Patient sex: M
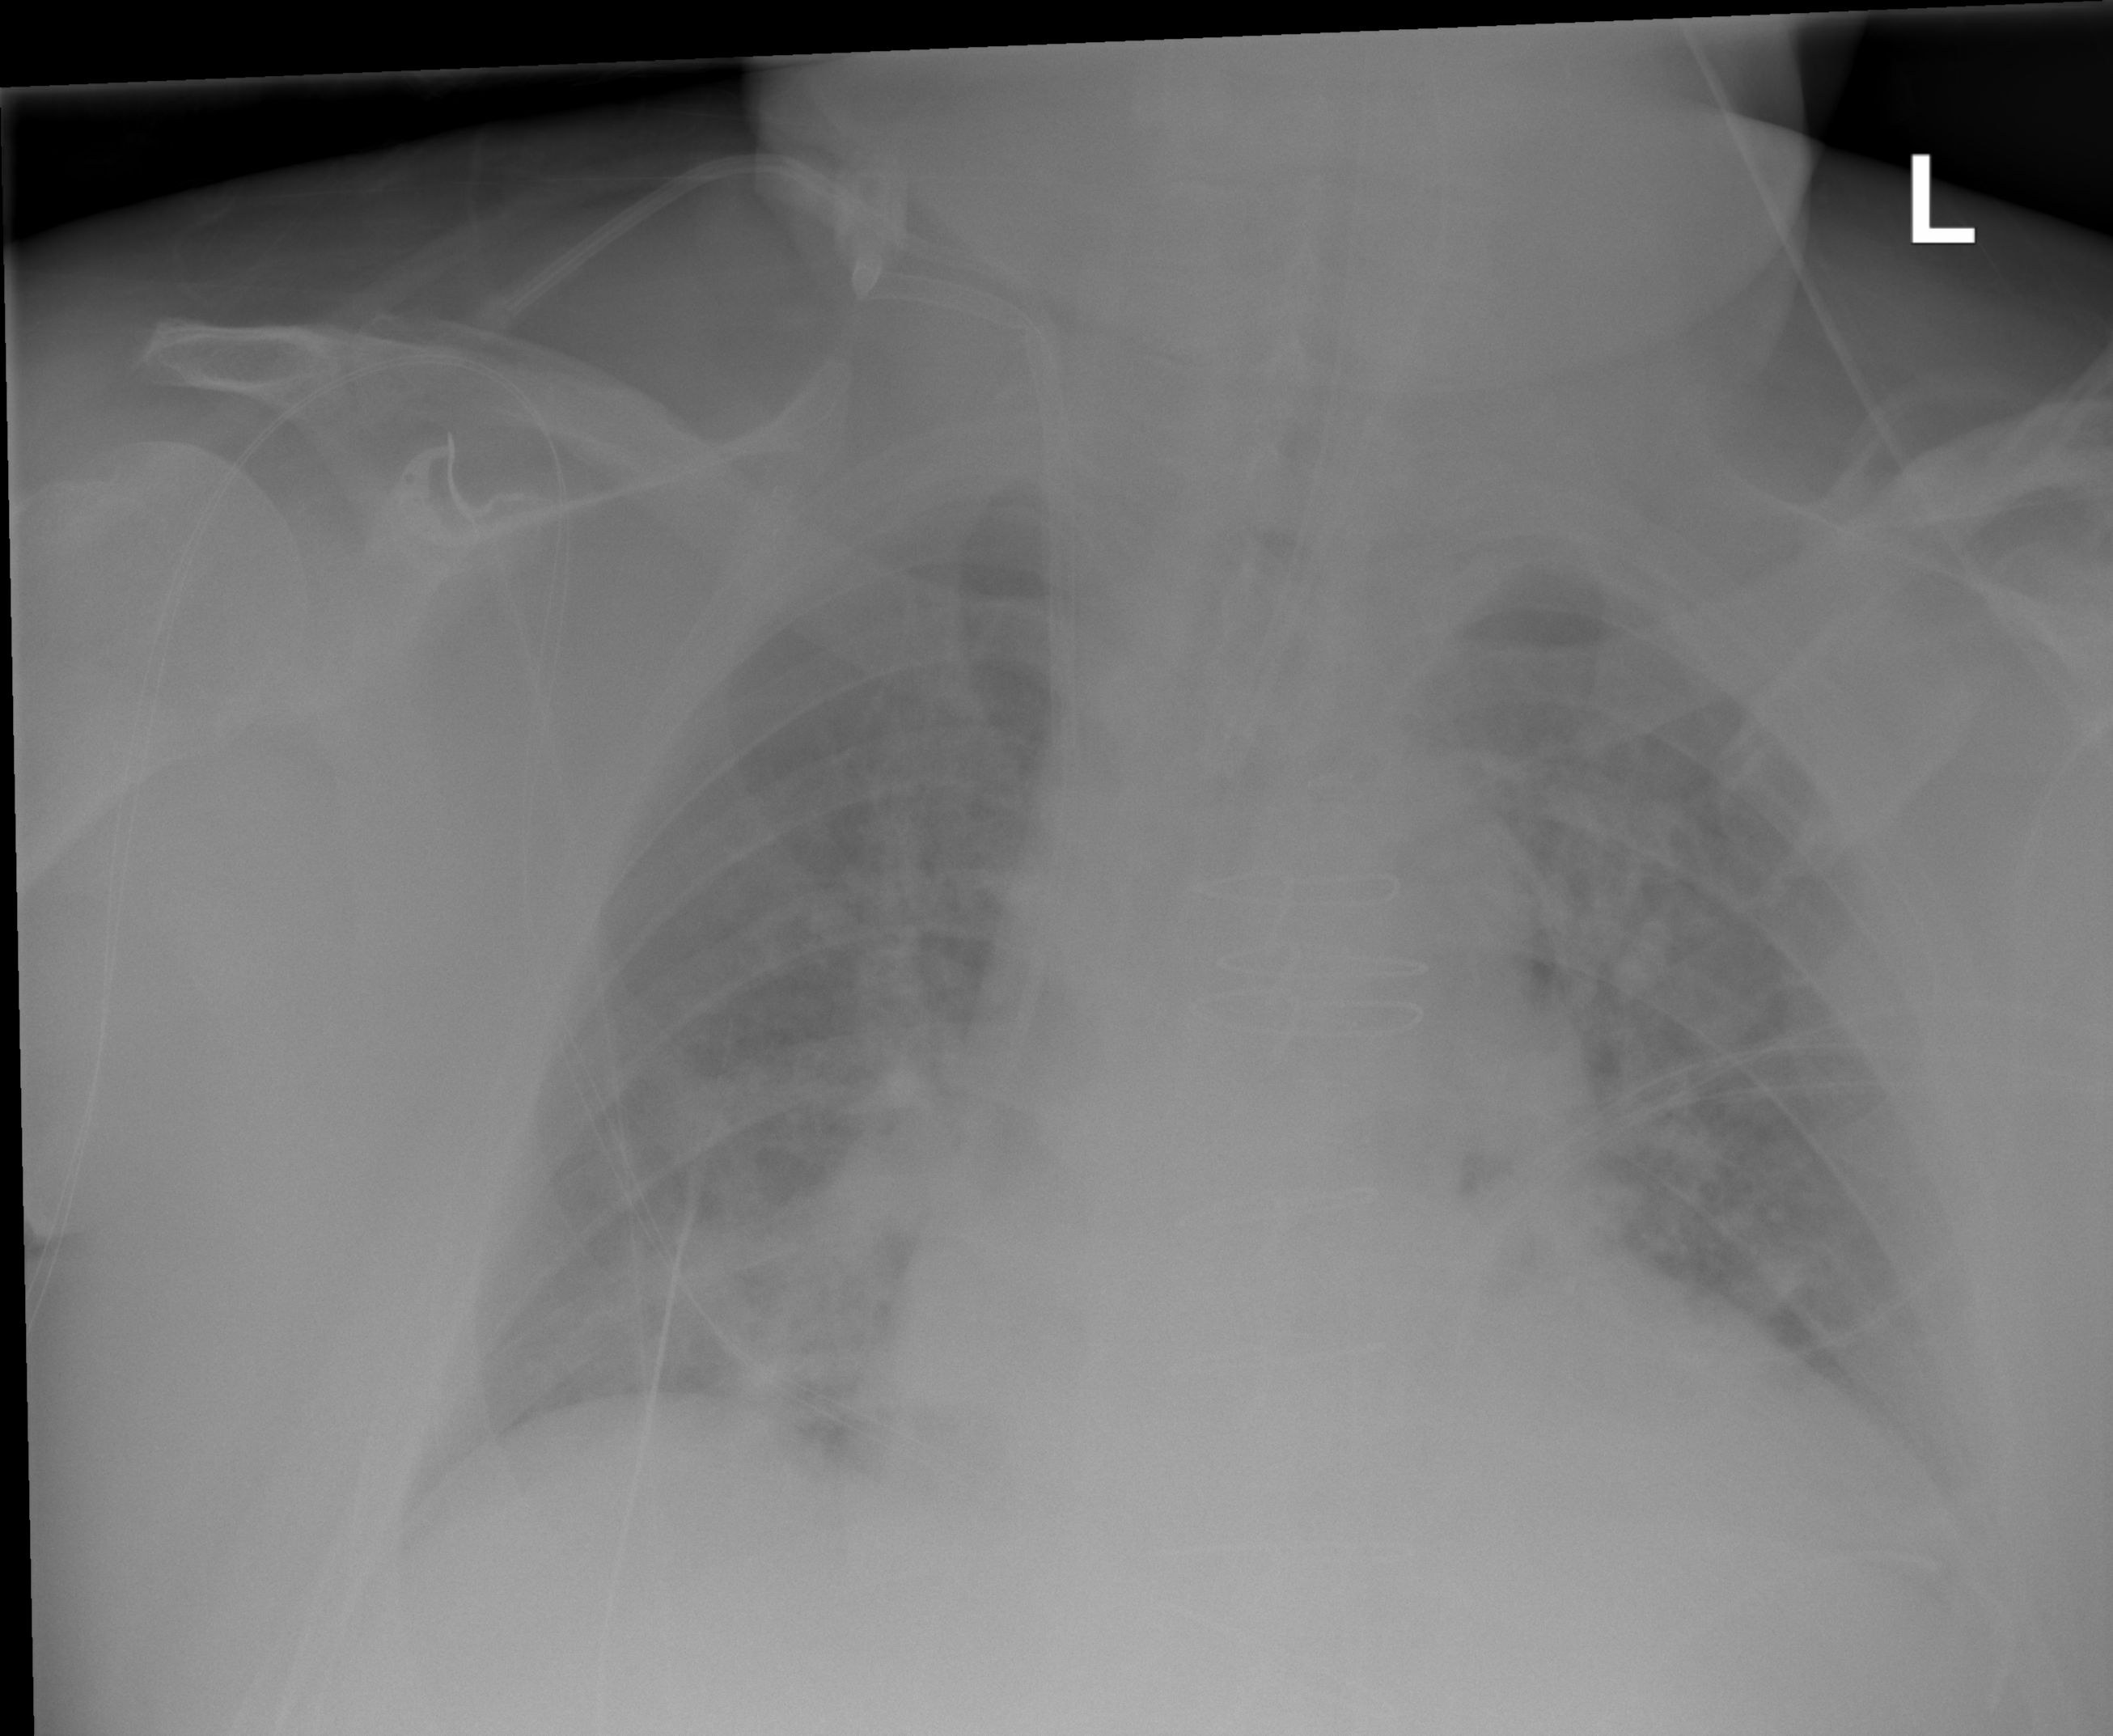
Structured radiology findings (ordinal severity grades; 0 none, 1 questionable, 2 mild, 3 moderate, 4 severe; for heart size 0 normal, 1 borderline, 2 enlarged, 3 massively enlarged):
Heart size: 2
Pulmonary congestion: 3
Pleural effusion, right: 2
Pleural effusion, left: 2
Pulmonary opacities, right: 3
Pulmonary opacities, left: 3
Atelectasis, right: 2
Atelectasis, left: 2